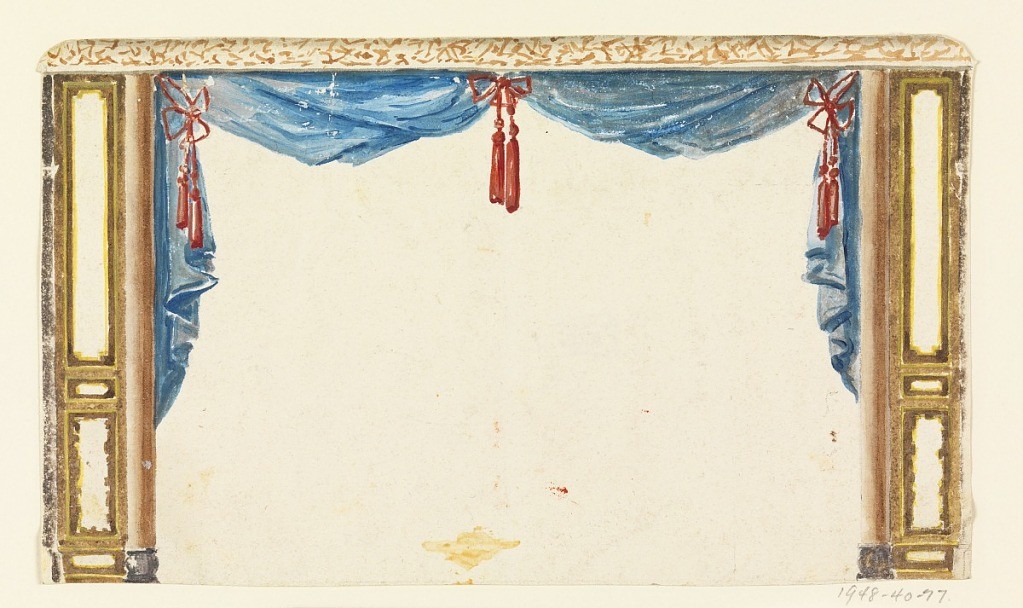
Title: Design for Drapery, Possibly for Library
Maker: Frederick Crace, English, 1779–1859
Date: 1802
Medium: Brush and watercolor on paper
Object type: Drawing
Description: Horizontal rectangle. Design for the Royal Pavilion, Brighton. Design of a drapery for a recess opening. Drapery in blue caught at the center and upper corners with red bows and tassels. The central space is spanned by curtains, lacking central supports.

Original album associated with this collection still exists.  See 1948-40-1 accessory